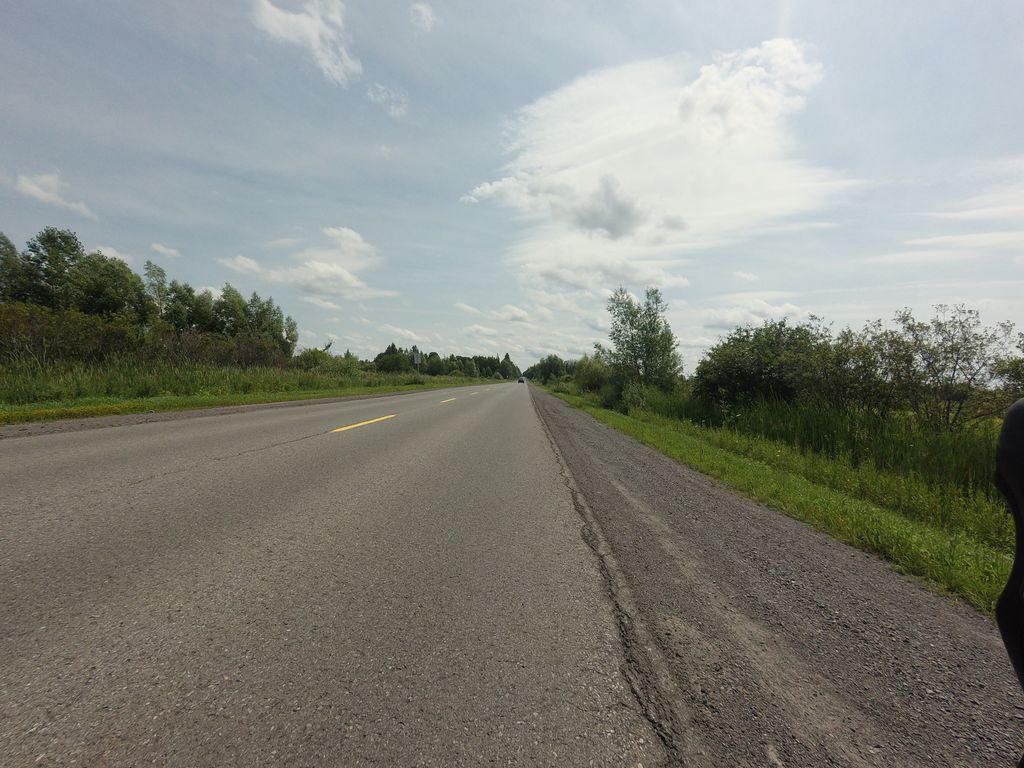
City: ottawa-gatineau